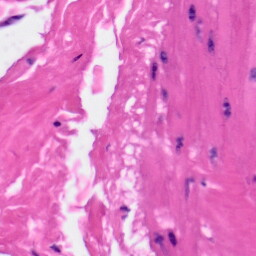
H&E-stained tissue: Skin